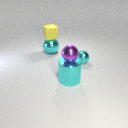
large cyan metal cylinder below small purple metal sphere